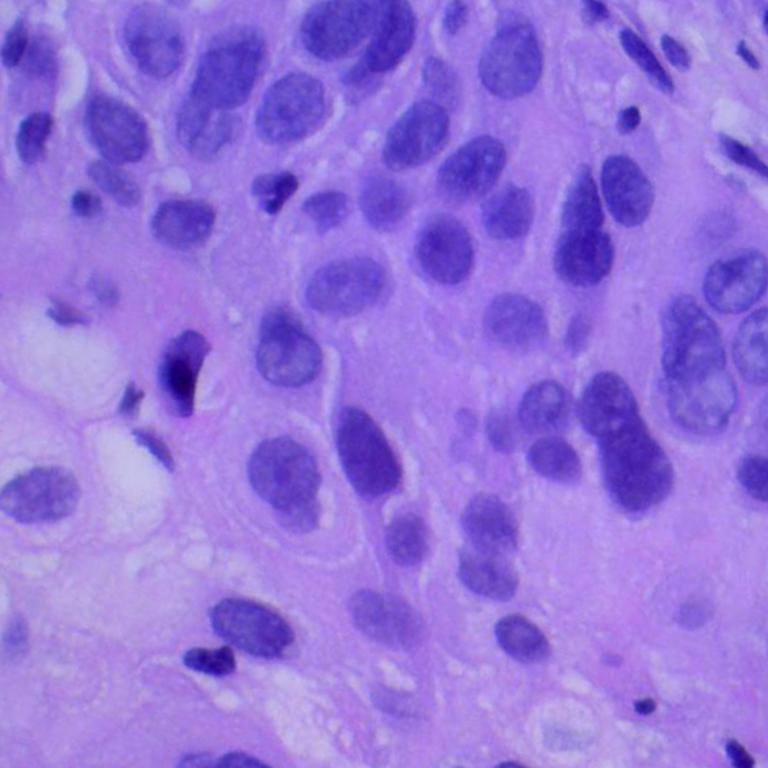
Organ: lung
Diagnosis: squamous carcinomas